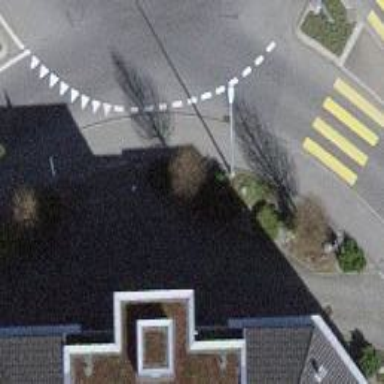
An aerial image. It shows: Sidewalk.